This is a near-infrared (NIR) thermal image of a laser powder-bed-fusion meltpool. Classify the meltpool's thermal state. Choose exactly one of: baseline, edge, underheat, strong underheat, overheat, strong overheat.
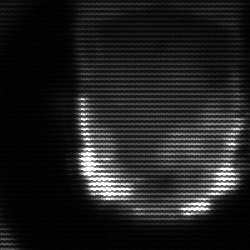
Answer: baseline